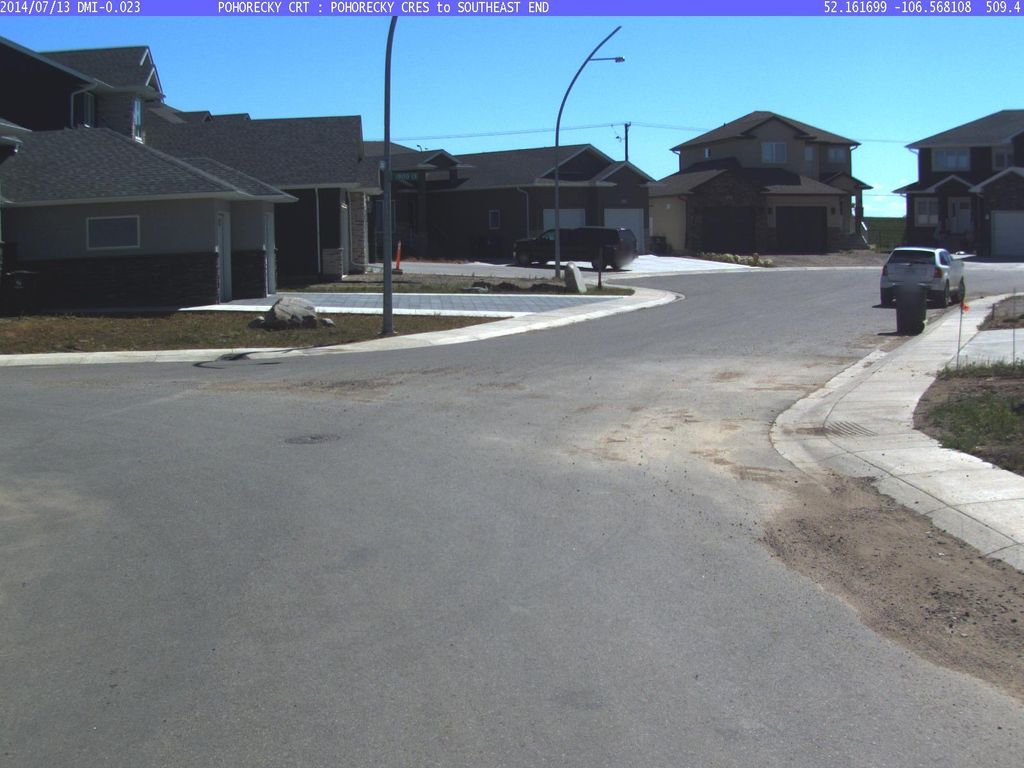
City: saskatoon